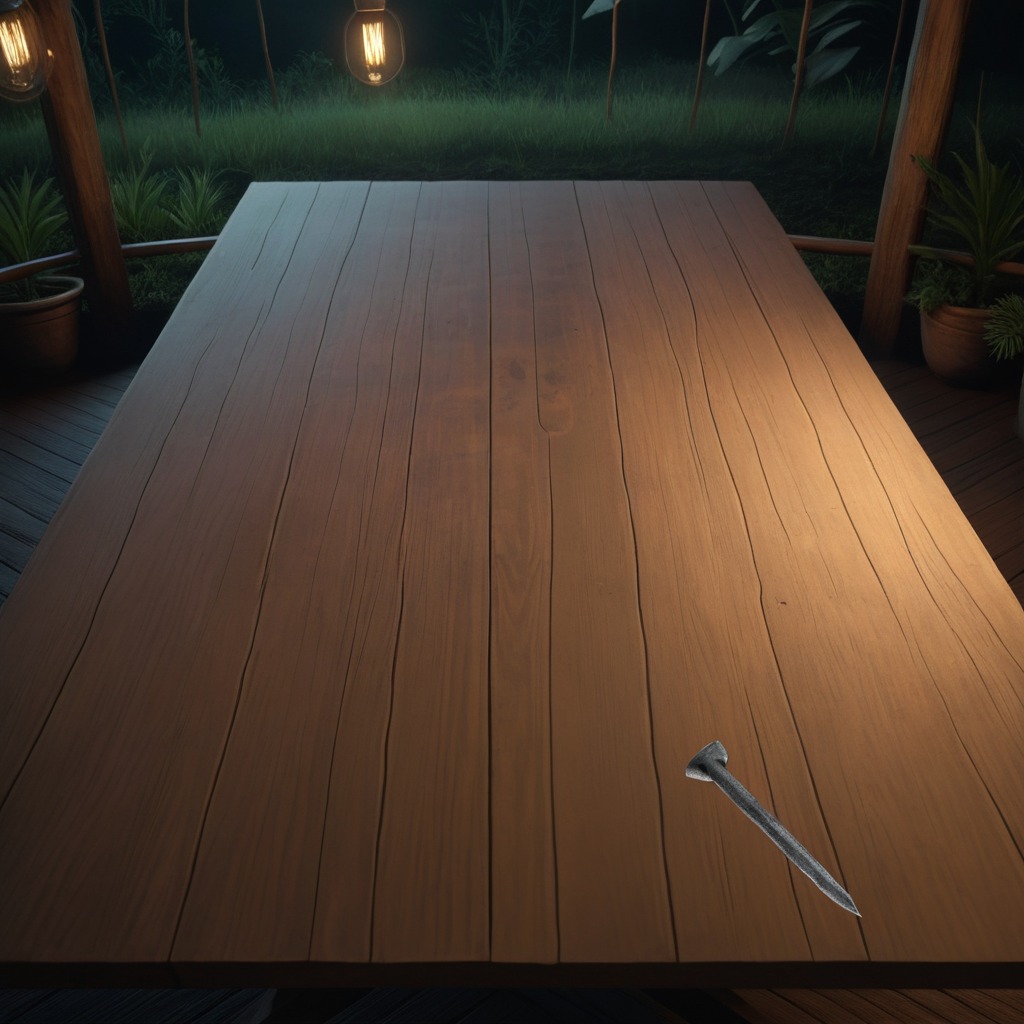
A clean wooden table inside a jungle field workshop tent at night with soft shadows worn but an iron nail lying on it.